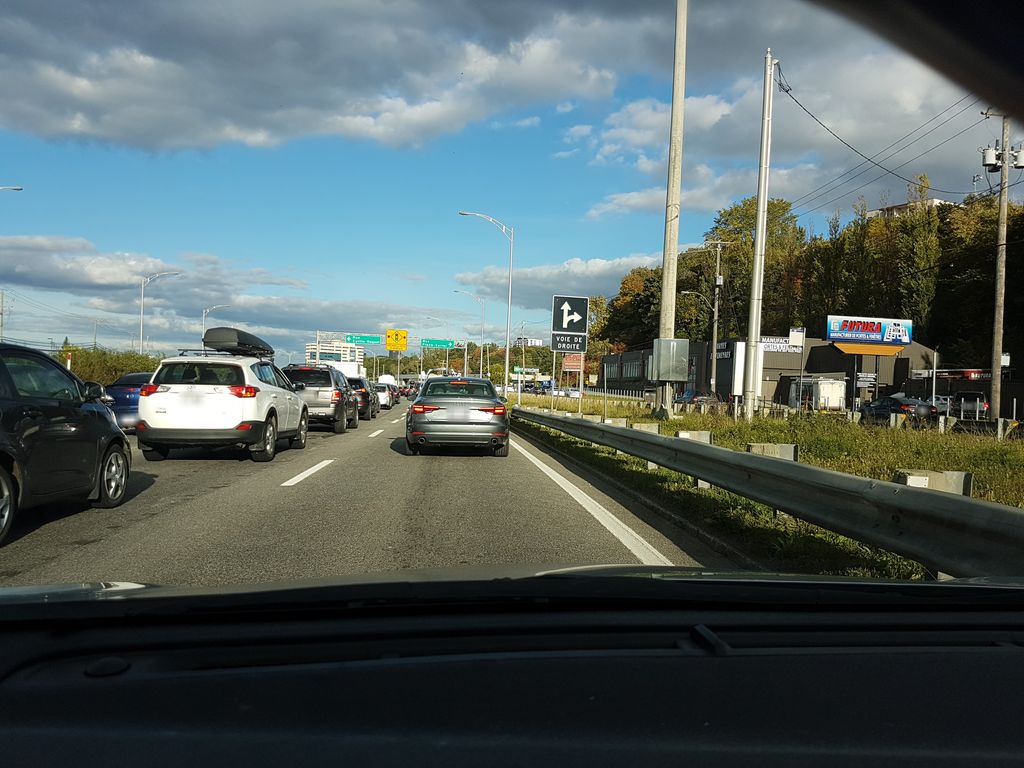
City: quebec_city